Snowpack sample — Snodgrass Mountain, Crested Butte, Colorado (2/4/25, 12:06 PM MST)
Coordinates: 38.923, -106.968
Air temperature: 35 °F
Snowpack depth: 80 cm
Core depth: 40 cm
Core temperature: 32 °F
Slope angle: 14°, slope face: 78°
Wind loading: low
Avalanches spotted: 0
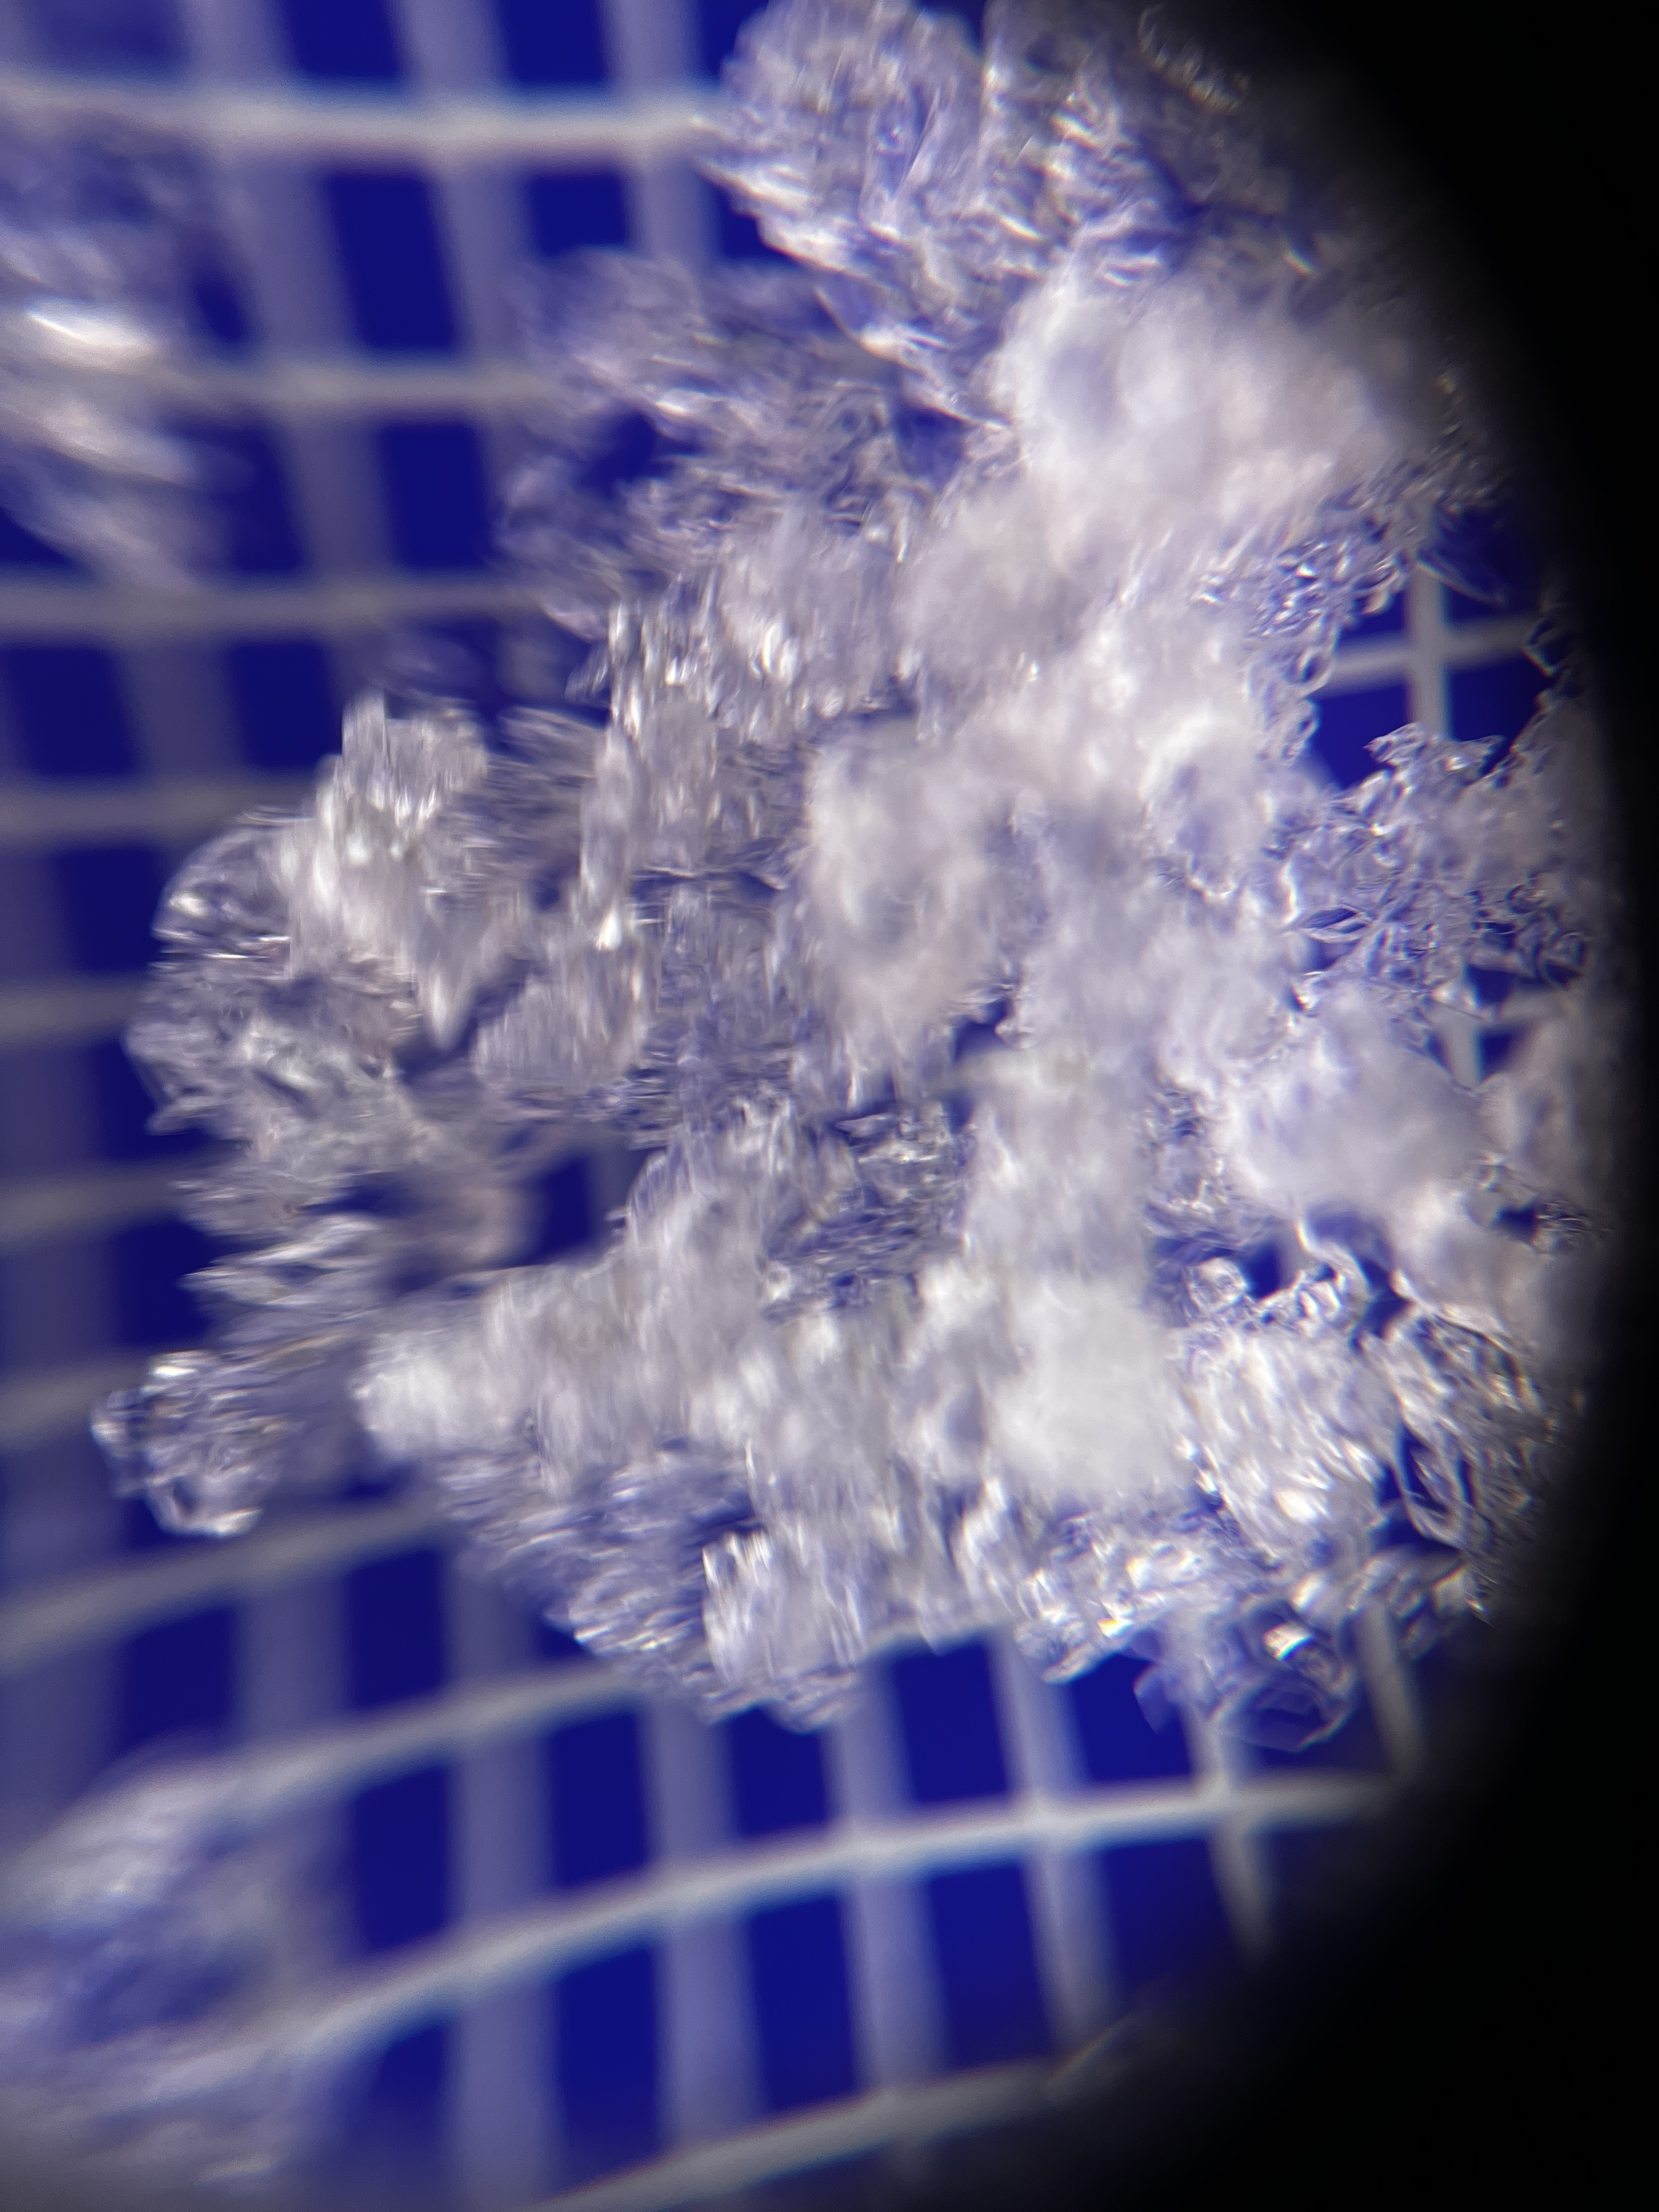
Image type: magnified_profile
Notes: No avalanches nearby, unusually warm weather for the last month reported by residents, Collected 25 yards from treeline